Question: Looking at the diagram for our ClientId hierarchy I see a pattern that is repeated in most hierarchies:

If I expand 'All' then every member of that hierarchy is included - is 'All' a level as well as a member?
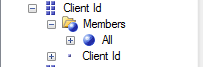
Answer: All, is the parent member of all the members of an attribute whose propertey "IsAggregatable" is set to TRUE.
ALL is also a level that contains the All-member(s).
Depending what you are using the following statements can return a reasonable result or an Error, so I would it is good to know the difference between ALL and All
'''
Dim.hier.[All].children
Dim.hier.[(All)].children
Dim.hier.[(All)].members
Dim.hier.[ALL].children
Dim.hier.[ALL].members
'''
Hope this clarifies some things
Tom